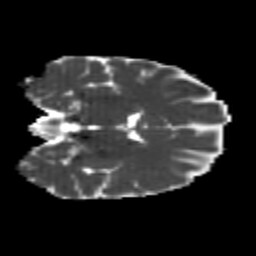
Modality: MD
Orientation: coronal
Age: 24
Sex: female
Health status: healthy
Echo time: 0.074 s